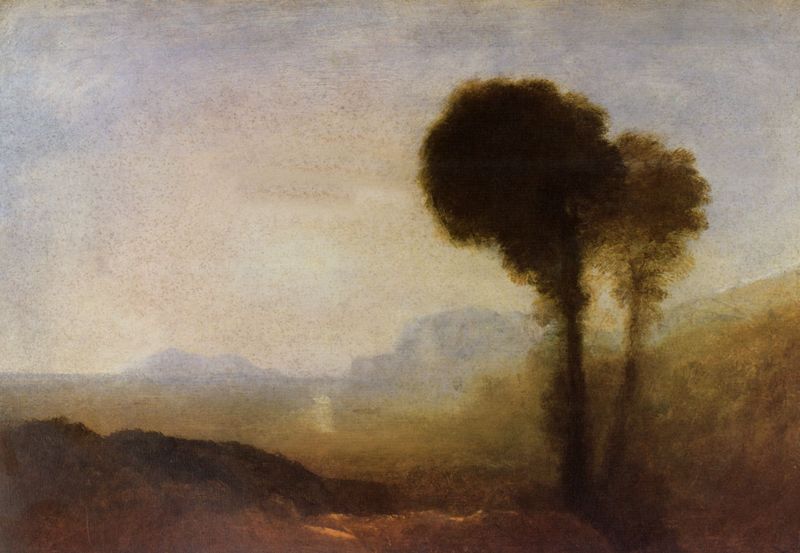
Titel: Küstenzene in der Nähe von Neapel
Künstler: William Turner
Standort: London
Institution: Tate Gallery
Schlagwörter: baum, berg, blau, blätter, dunkel, felsen, gemälde, himmel, laub, meer, schatten, wasser, weiß, wolken, aquarell, bäume, gelb, grün, impressionismus, landschaft, ocker, see, ufer, abend, braun, grau, hell, hintergrund, licht, pastell, schwarz, vordergrund, weg, wiese, beige, stein, steine, bild, baumstamm, dämmerung, ebene, feld, ferne, horizont, hügel, morgen, natur, sonnenaufgang, spiegelung, stamm, weite, sonne, insel, land, rosa, zart, boot, genre, strand, ruhe, umrisse, düster, zwei, afrika, berge, fels, gebirge, hang, leer, dunst, nebel, sonnenuntergang, wasserfarbe, idylle, nebelig, romantik, sturm, stämme, turner, blue, red, white, black, dark, expressionism, gold, golden, gray, green, grey, painting, yellow, brun, vert, reflection, two, brown, stimmung, lichteinfall, baumkrone, hoch, unscharf, wasserfarben, diesig, neblig, strahlen, erdfarben, fern, idyll, blanc, frieden, trüb, verschwommen, cloud, clouds, rock, rocks, sky, stone, tree, blanche, hill, hills, landscape, mountain, mountains, nature, sea, water, sun, trees, wildnis, atmosphäre, sfumato, autumn, light, bushes, dusk, exterior, view, gegenlicht, aurora, impressionism, arbre, abenddämmerung, ciel, paysage, fall, englisch, beach, wind, sunlight, bleu, leaves, trunk, morgengrauen, lasierend, nebulös, lichteinfal, watercolor, felden, ground, unschärfe, bush, brush, brushstrokes, farbperspektive, dunstig, guache, sunset, shadows, impressionistic, dawn, sunrise, wide, william turner, sonn, bronze, fog, blurred, blurry, abendgrauen, atmosphärisch, auflösende formen, dezente farben, farbübergänge, mist, niedriger horizont, outdoor, verblauend, verte, impression, auburn, down, impresionism, blur, n, smudge, fuzzy, warm colours, baum wolke tal wald himmel, moutains, romantique, difuse, montaines, smude